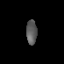
Tissue: prostate
Cell type: T cells
Senescence score: 0.2654
Nuclear area (px): 252
Mean DAPI intensity: 93.187